Interaction volume radius: 5 \u00c5
Interaction volume height: 20 \u00c5
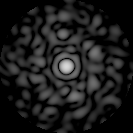
Disorder parameter: 0.8437